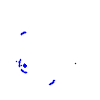
Particle: proton